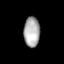
Tissue: lung
Cell type: Epithelial cells
Senescence score: 0.6403
Nuclear area (px): 473
Mean DAPI intensity: 171.649